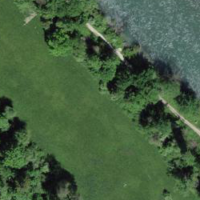
EUNIS habitat code: 23
Species observed at this site:
Dioscorea communis